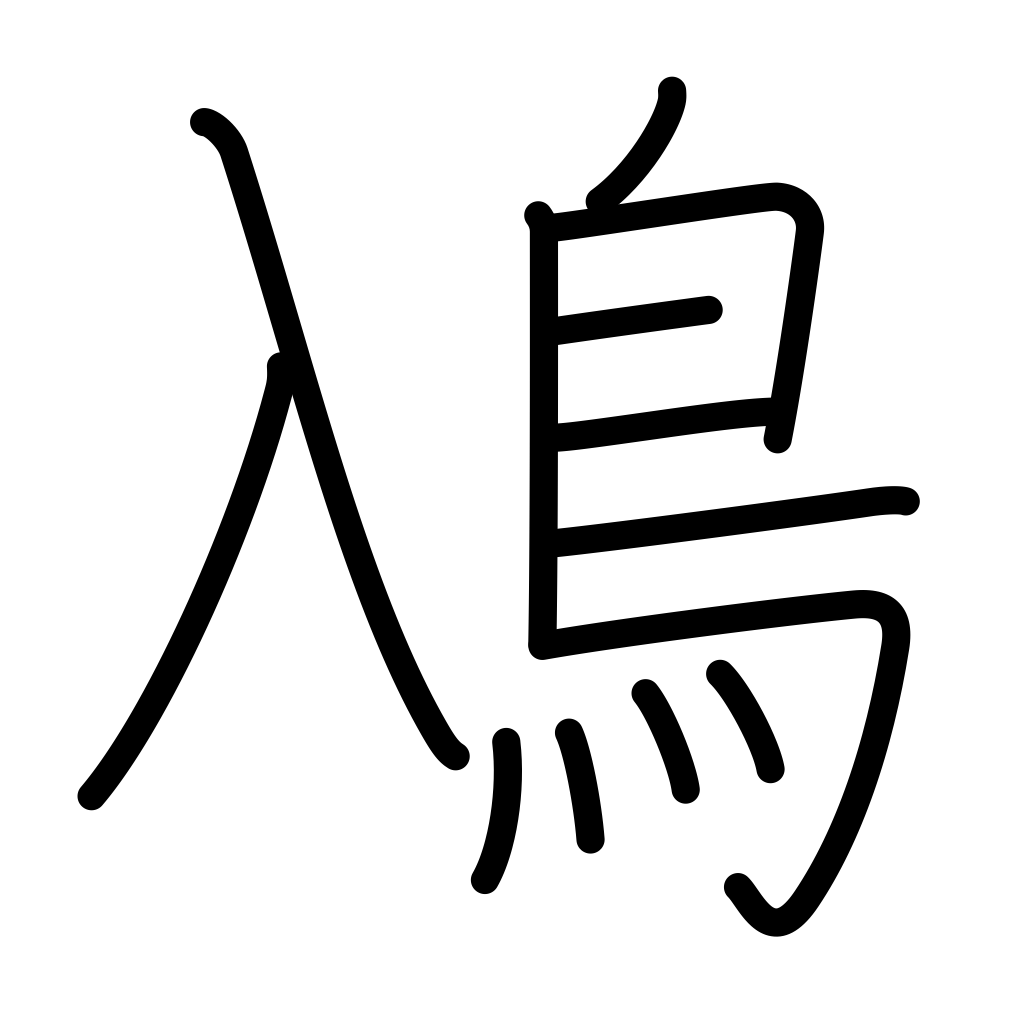
Meaning: grebe